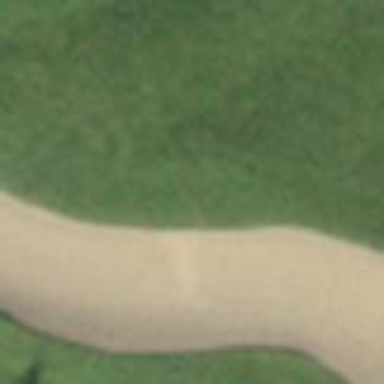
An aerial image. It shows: Sandy area is golf bunker.